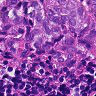
Metastatic tissue present: yes